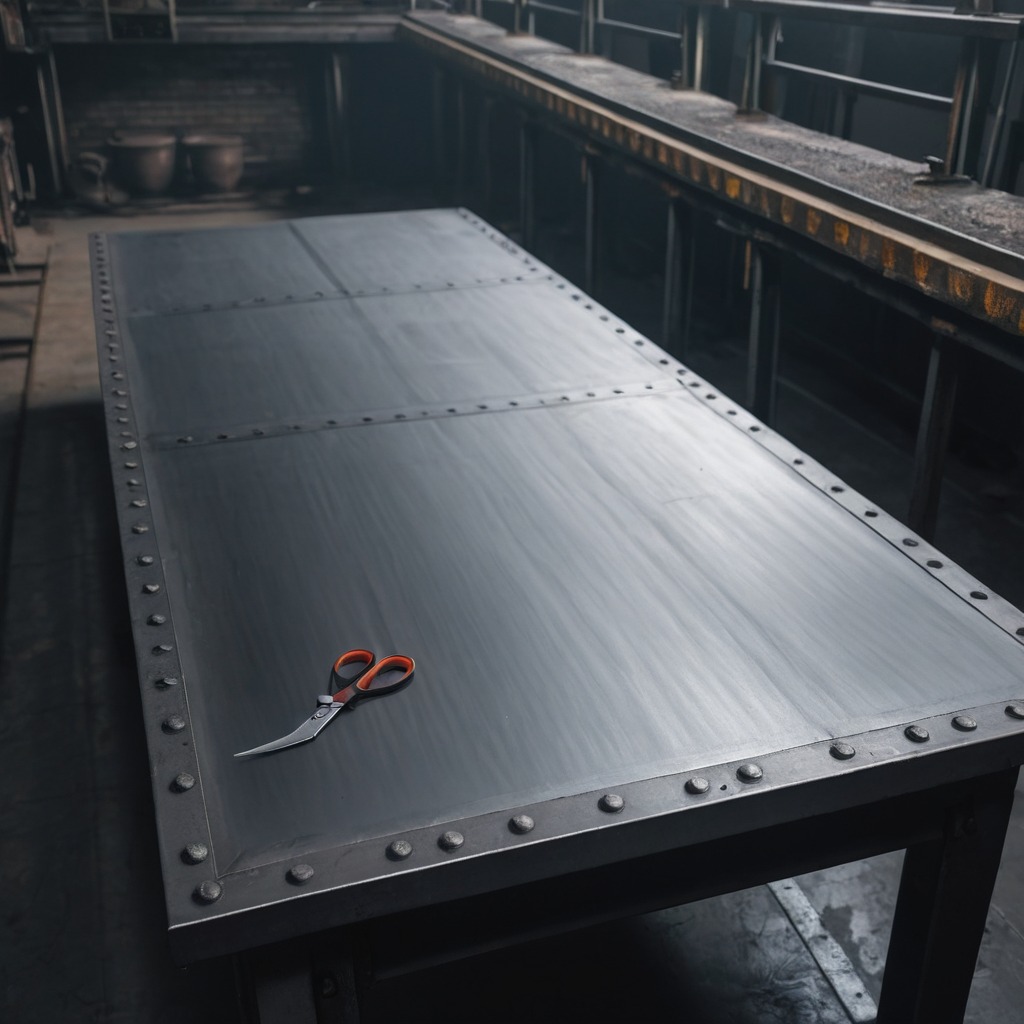
A scissor is lying on the cold steel table in a mining workshop.